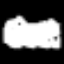
Label: squiggle